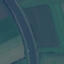
Land use / land cover class: River